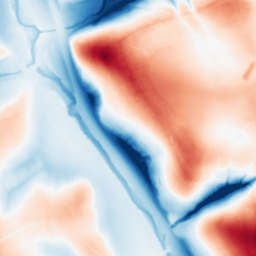
Category: edge_preserving
Decomposition family: guided
Decomposition parameters: radius: 32
eps: 1
Upsampling method: cubic_mitchell
Upsampling parameters: scale: 2
Upsampling scale: 2